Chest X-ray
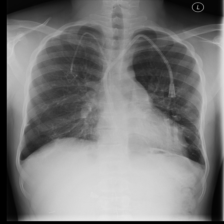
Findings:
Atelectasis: negative
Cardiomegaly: negative
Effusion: negative
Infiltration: negative
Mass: negative
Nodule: positive
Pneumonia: negative
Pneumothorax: negative
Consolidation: negative
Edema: negative
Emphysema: negative
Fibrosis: negative
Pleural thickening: positive
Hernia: negative